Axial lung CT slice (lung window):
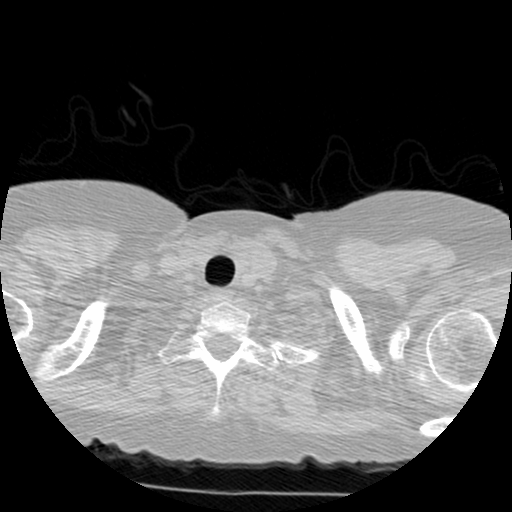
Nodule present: no